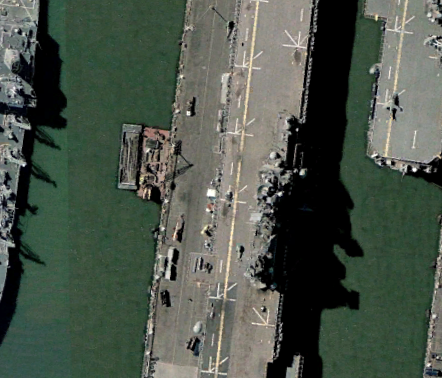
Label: Wasp-class_assault_ship